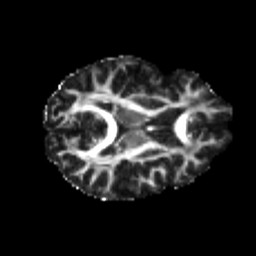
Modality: FA
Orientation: axial
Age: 20
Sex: female
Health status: healthy
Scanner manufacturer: philips
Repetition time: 7.384 s
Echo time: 0.08599 s